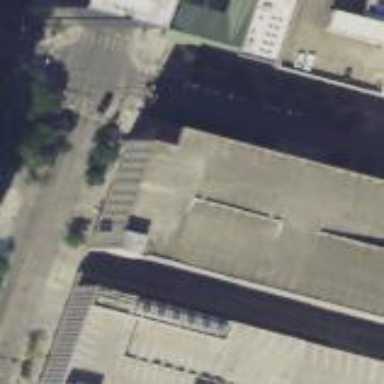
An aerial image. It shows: Multi-storey parking building.